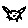
Label: cat